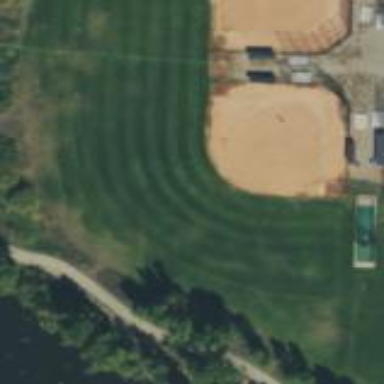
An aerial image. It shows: Baseball pitch for leisure and sports activities.